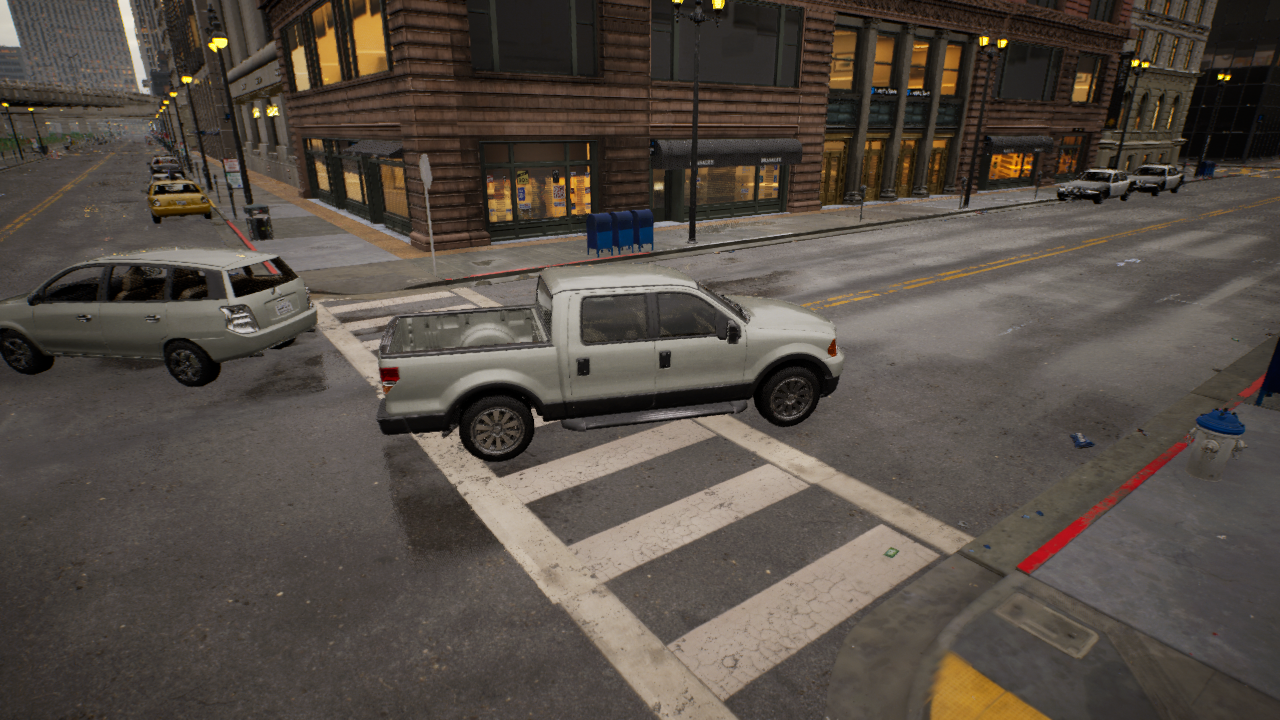
Venue: intersection
Lighting: golden hour
Vehicle rig: pickup